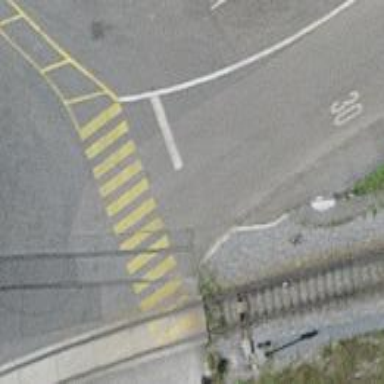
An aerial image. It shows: Footway with zebra crossing.